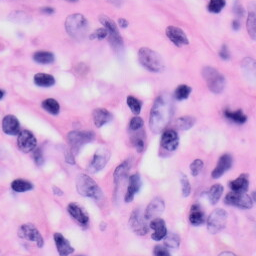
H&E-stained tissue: Skin